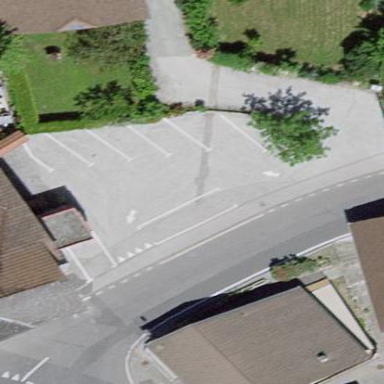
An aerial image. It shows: Parking area with surface.